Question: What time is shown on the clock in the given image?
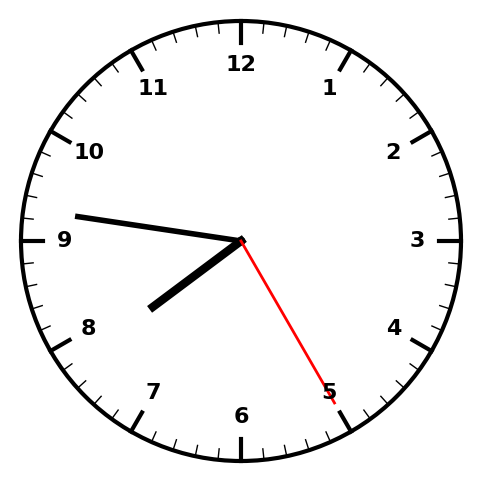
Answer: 07:46:25